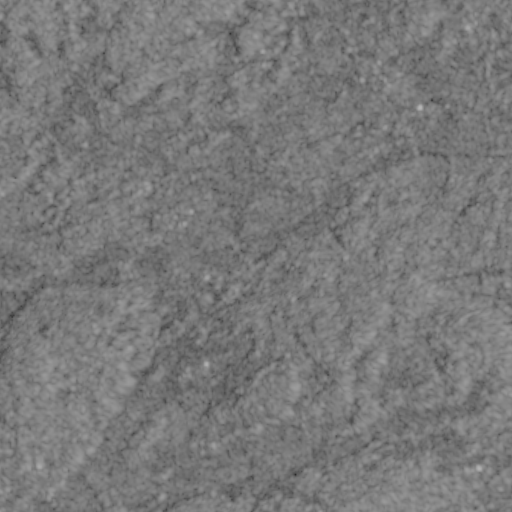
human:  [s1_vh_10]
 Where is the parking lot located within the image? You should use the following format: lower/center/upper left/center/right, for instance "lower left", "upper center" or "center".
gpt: The parking lot is located in the upper right of the image.
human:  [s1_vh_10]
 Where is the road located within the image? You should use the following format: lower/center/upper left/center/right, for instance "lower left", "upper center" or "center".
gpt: There is no road in the image.

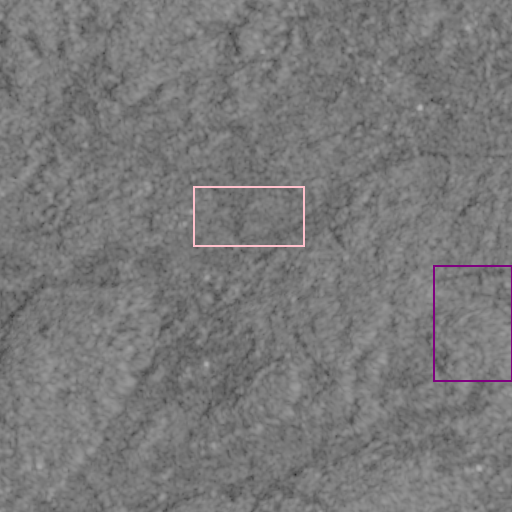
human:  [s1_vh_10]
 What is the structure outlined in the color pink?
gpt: The structure outlined in pink is a crop field.
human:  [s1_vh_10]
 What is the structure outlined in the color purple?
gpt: The structure outlined in purple is a park.
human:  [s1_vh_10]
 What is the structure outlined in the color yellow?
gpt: There is no yellow outline.